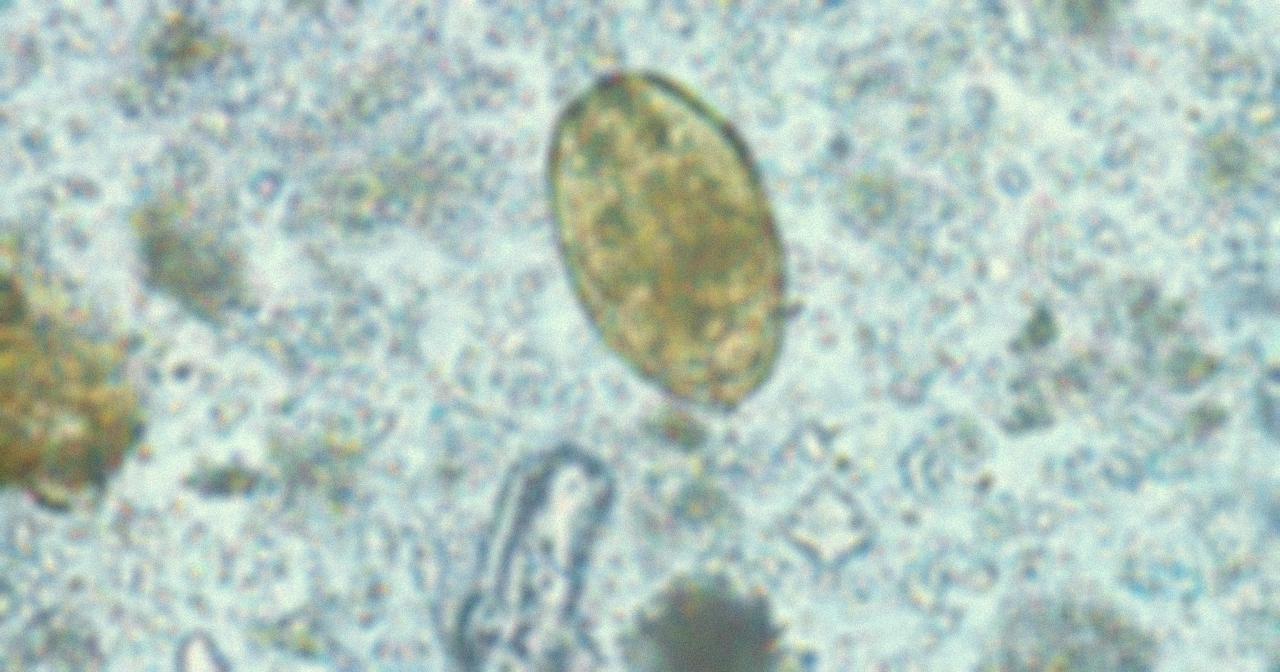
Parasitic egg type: Paragonimus spp